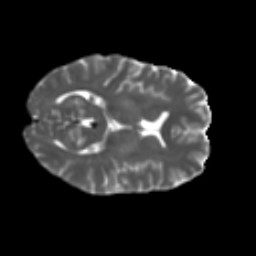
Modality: T2w
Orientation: axial
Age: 52
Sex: female
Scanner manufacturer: ge
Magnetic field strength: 3 T
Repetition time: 7.8 s
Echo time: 0.0608 s